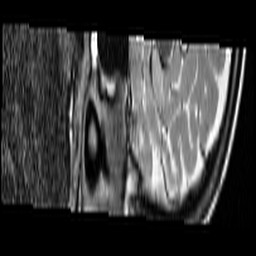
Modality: T2w
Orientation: sagittal
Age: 24
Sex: female
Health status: ill
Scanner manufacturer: siemens
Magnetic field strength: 3 T
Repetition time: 5 s
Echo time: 0.085 s